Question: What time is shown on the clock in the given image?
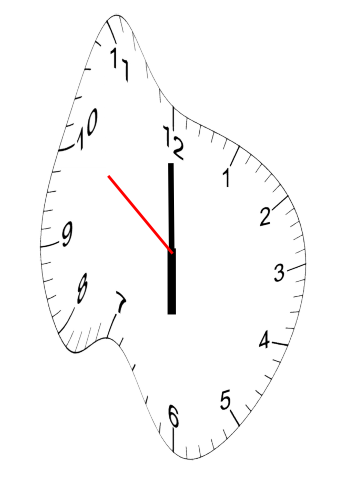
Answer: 05:59:51